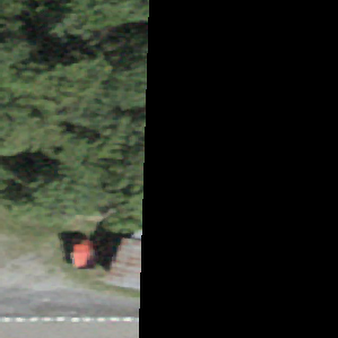
Label: other